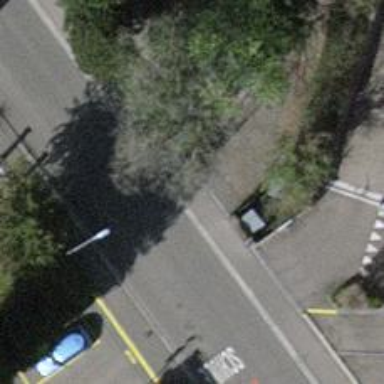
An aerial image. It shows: Unmarked crossing with traffic calming table on the road.